Question: I have a weird issue using 'background-position'.. Simply it's not working !
Here's my code :
'''
<div id="follow-wrapper">
<p>Follow Us</p>
<ul>
<li><a href="#" id="facebook-img"></a></li>
<li><a href="#" id="twitter-img"></a></li>
<li><a href="#" id="googlplus-img"></a></li>
<li><a href="#" id="linkedin-img"></a></li>
<li><a href="#" id="youtube-img"></a></li>
<li><a href="#" id="rss-img"></a></li>
</ul>
</div>
#follow-wrapper ul li {
display: inline-block;
margin-left:8px;
width: 16px;
height: 16px;
background-image: url('../img/follow.png');
background-repeat: no-repeat;
}
#facebook-img{
background-position: 0px 0px;
}
#twitter-img {
background-position: 0px -26px;
}
#googleplus-img{
background-position: 0px -52px;
}
#linkedin-img{
background-position: 0px -78px;
}
#youtube-img{
background-position: 0px -104px;
}
#rss-img{
background-position: 0px -130px;
}
'''
And here's the result :

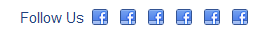
Answer: Put the ids on the 'li' tags instead of the anchors. Currently the 'li' tag receives part of the necessary styling such as 'width', 'background-image', etc... While the anchor tag receives the other piece of the styling, the background positioning. All of these styles should be applied to the 'li'.
'''
<div id="follow-wrapper">
<p>Follow Us</p>
<ul>
<li id="facebook-img"><a href="#" ></a></li>
<li id="twitter-img"><a href="#" ></a></li>
<li id="googlplus-img"><a href="#"></a></li>
<li id="linkedin-img"><a href="#"></a></li>
<li id="youtube-img"><a href="#"></a></li>
<li id="rss-img"><a href="#"></a></li>
</ul>
</div>
'''